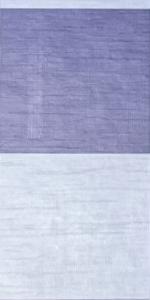
Label: Empty